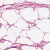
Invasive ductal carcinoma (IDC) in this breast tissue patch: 0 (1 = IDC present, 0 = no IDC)